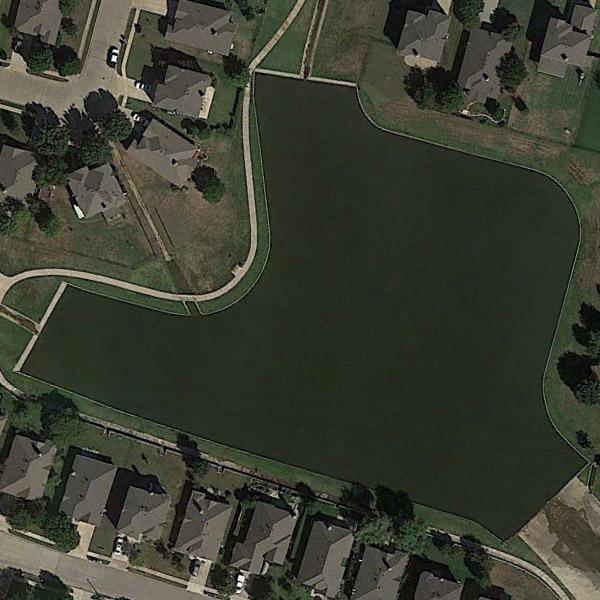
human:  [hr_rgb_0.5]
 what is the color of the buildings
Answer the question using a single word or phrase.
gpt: gray